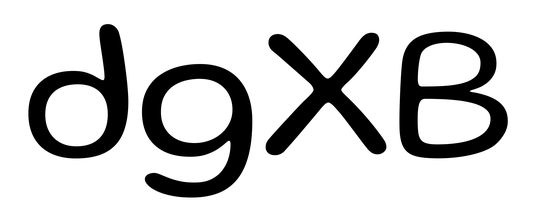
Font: Gluten_Light